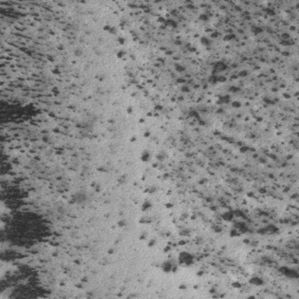
Label: frost